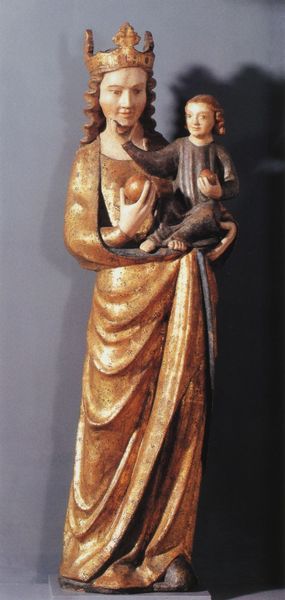
Titel: Madonna mit Kind aus der Bühelkirche in Latsch
Institution: Brixen, Diözesanmuseum
Schlagwörter: blau, hand, schatten, gelb, frau, grau, holz, kleid, mund, nase, ball, arm, bibel, falten, halten, hals, porträt, kirche, auge, figur, gewand, gold, haare, kind, mutter, gotik, kinn, krone, locke, locken, skulptur, statue, apfel, lächeln, schuhe, plastik, foto, eva, glaube, kugel, kugeln, darstellung, gotisch, christus, jesus, mittelalter, segen, gefasst, heilig, maria, madonna, reichsapfel, gottes, kron, krohne, marienverehrung, 1380